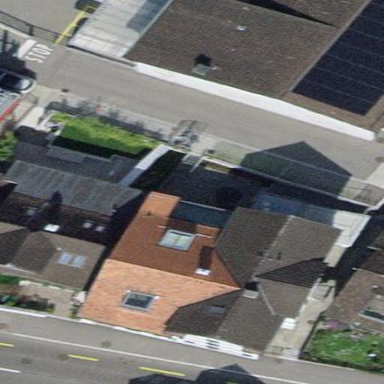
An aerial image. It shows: Building with gabled roof.